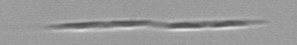
Label: Pseudo-nitzschia